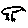
Label: bird